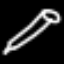
Label: pencil